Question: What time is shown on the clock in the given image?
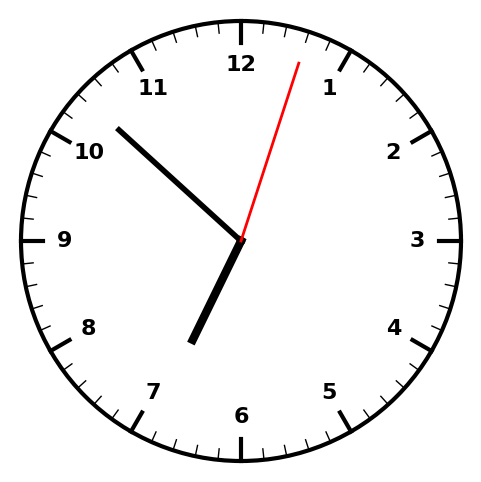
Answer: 06:52:03